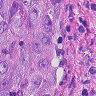
Metastatic tissue present: yes